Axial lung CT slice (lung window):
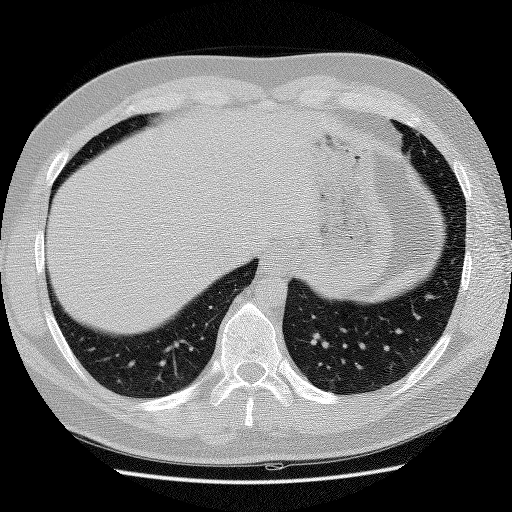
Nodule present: no